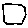
Label: hexagon